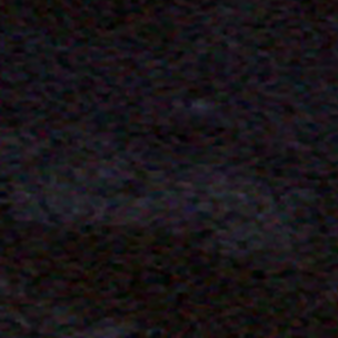
Label: other